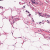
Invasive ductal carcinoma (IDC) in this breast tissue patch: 0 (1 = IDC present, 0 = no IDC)